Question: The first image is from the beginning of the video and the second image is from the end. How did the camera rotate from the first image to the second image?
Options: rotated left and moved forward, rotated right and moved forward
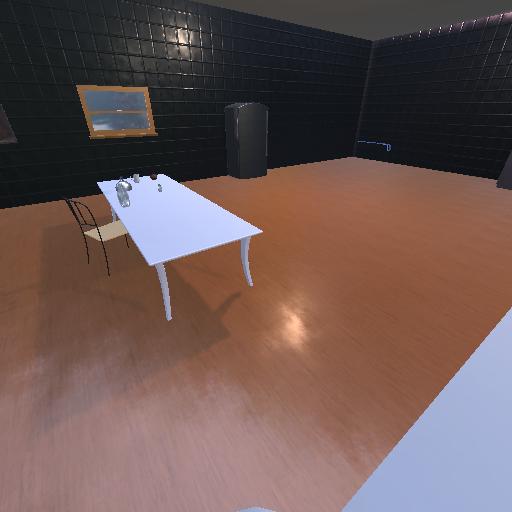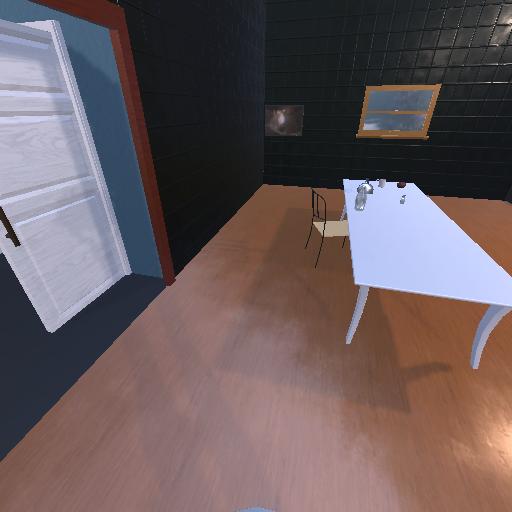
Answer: rotated left and moved forward